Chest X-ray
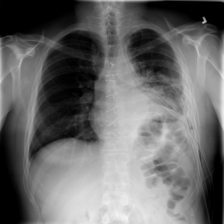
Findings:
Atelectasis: negative
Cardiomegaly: negative
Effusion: negative
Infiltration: negative
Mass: negative
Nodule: negative
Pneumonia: negative
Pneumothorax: positive
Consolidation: negative
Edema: negative
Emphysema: negative
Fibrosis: negative
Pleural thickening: negative
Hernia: negative